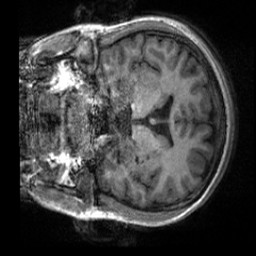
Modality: T1w
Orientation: coronal
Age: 22
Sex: female
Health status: healthy
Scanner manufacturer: siemens
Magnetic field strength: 3 T
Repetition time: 2 s
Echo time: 0.00232 s